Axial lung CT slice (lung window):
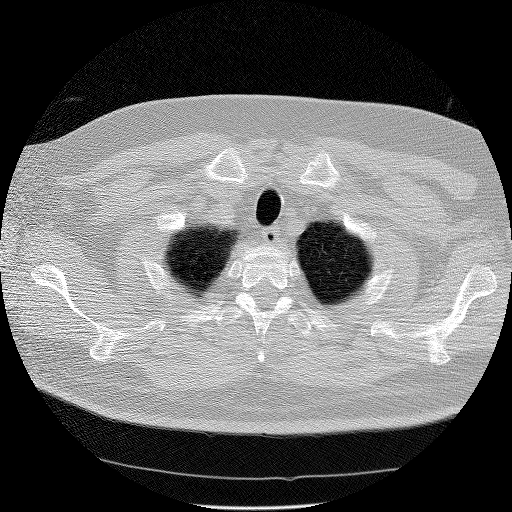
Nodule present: no